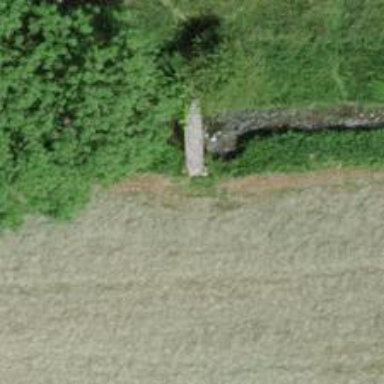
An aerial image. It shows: Path leading to bridge.